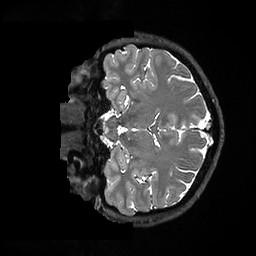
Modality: T2w
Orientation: coronal
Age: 37
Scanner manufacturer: ge
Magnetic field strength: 3 T
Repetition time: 3.202 s
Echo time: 0.0669 s